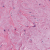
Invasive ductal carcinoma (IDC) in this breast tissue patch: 1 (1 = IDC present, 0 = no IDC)